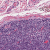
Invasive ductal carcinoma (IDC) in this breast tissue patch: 1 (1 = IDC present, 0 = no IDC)